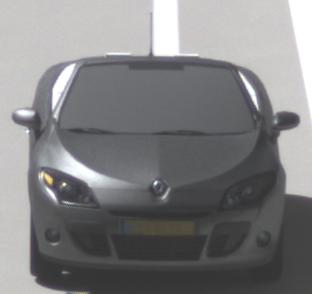
Make: Renault
Model: Mégane Coupé-Cabriolet 1.6 16V 110
Detailed model: Mégane (III) Coupé-Cabriolet
Model produced from: 2010/06
Model produced until: 2013/03
Doors: 2
Color: gray
Road condition: dry road
Daytime: midday
Contrast: high contrast